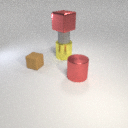
large red metal cylinder to the right of small brown rubber cube